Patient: sex M, age 79
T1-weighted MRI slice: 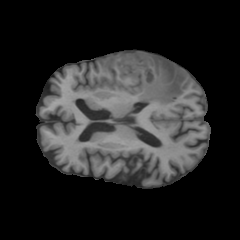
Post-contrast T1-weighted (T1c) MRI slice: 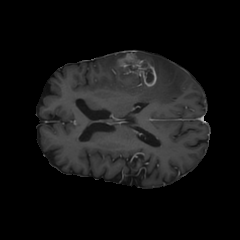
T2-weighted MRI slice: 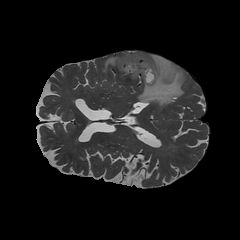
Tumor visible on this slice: yes
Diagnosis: Glioblastoma, IDH-wildtype
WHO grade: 4